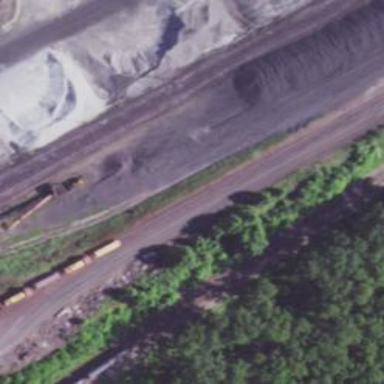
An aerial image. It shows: Abandoned spur railway.